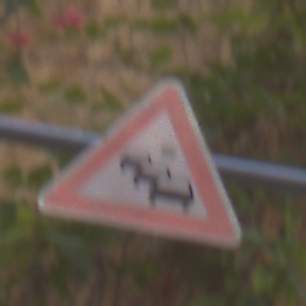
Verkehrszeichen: Stau
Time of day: MorningAfternoon
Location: Outdoor (Urban)
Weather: Clear
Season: NotSpecified
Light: Natural